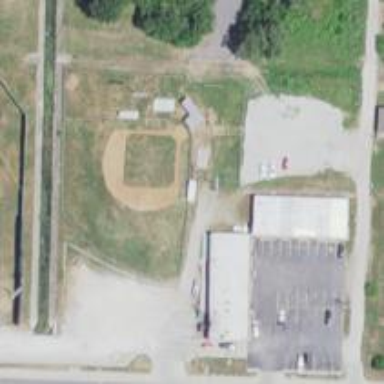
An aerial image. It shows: Baseball pitch for leisure land activities.